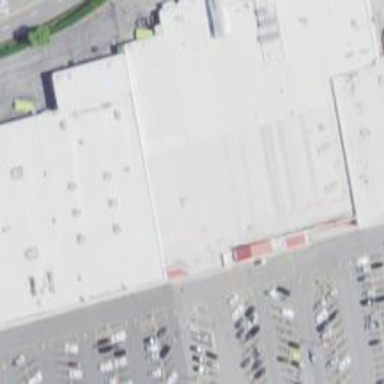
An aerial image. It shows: Supermarket.